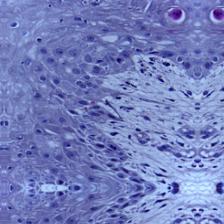
Diagnosis: OSCC